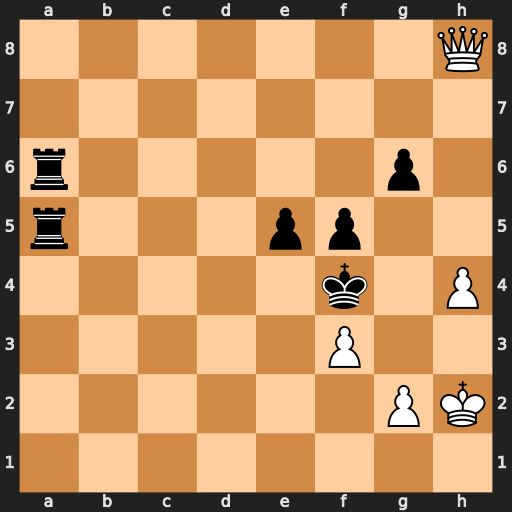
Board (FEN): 7Q/8/r5p1/r3pp2/5k1P/5P2/6PK/8
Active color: w
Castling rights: -
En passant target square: -
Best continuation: Qh6+ g5 Qxg5#